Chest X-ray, PA view. Patient: 32 years old, sex F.
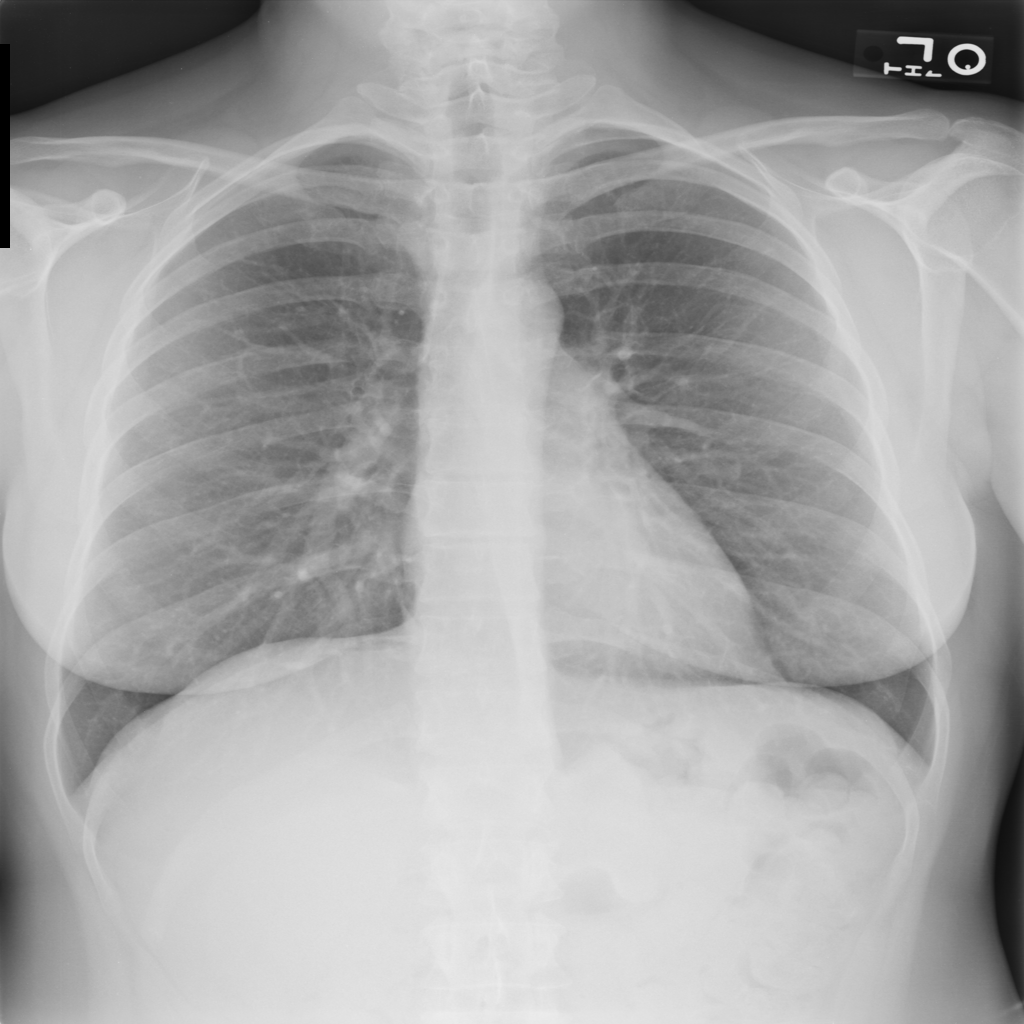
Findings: No Finding